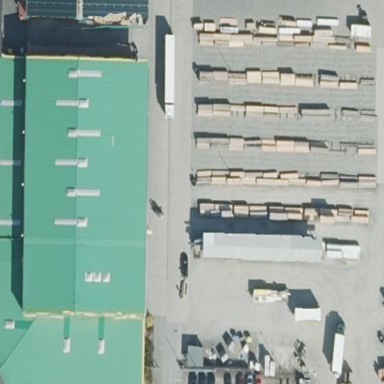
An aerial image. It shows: Industrial building.